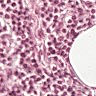
Metastatic tissue present: no